Interaction volume radius: 5 \u00c5
Interaction volume height: 10 \u00c5
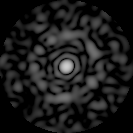
Disorder parameter: 0.8399